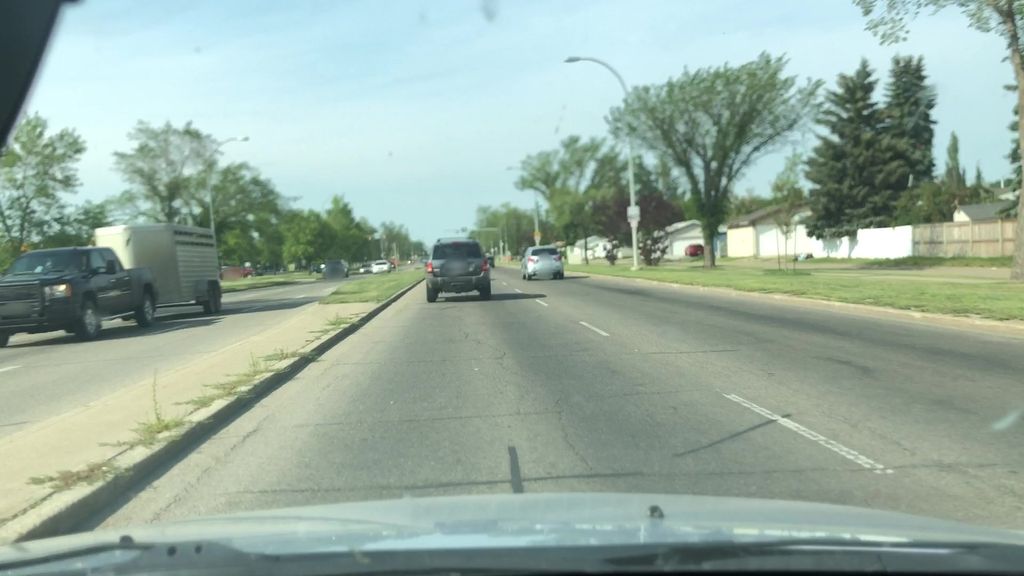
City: edmonton